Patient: sex F, age 66
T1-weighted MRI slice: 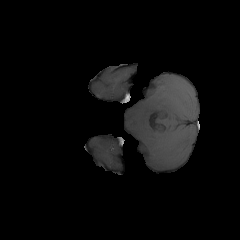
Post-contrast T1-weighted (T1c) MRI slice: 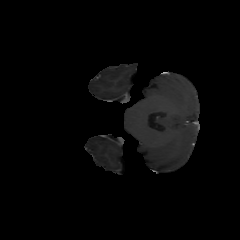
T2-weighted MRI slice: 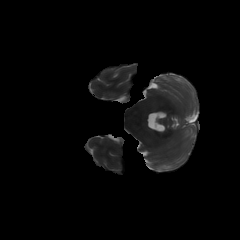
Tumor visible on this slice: no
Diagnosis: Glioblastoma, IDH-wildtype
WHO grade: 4